Question: I am following the steps as in <URL> and my 'activity_main.xml' is like
'''
<?xml version="1.0" encoding="utf-8"?>
<LinearLayout xmlns:android="http://schemas.android.com/apk/res/android"
xmlns:tools="http://schemas.android.com/tools"
android:layout_width="match_parent"
android:layout_height="match_parent"
android:orientation="horizontal">
<EditText android:id="@+id/edit_message"
android:layout_weight="1"
android:layout_width="0dp"
android:layout_height="wrap_content"
android:hint="@string/edit_message" />
<Button
android:layout_width="wrap_content"
android:layout_height="wrap_content"
android:text="@string/button_send" />
</LinearLayout>
'''
I have defined the hint strings
'''
<?xml version="1.0" encoding="utf-8"?>
<resources>
<string name="app_name">My First App</string>
<string name="edit_message">Enter a message</string>
<string name="button_send">Send</string>
<string name="title_activity_main">mainActivity</string>
<string name="action_settings">Settings</string>
<string name="hello_world">Hello world!</string>
</resources>
'''

But when I click on run button, it shows no activity !
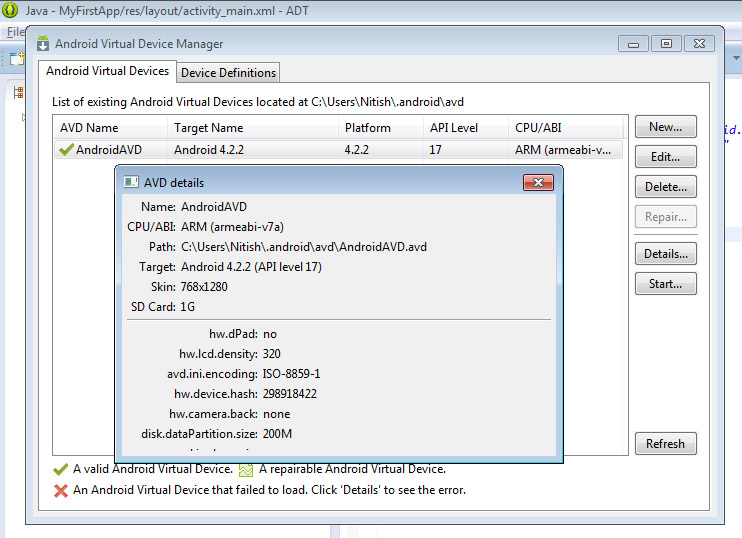
Answer: Have you put this code in file..
'''
<application
android:allowBackup="true"
android:icon="@drawable/icon"
android:label="@string/app_name"
android:theme="@style/AppTheme" >
<activity
android:name="YourActivityname"
android:label="@string/app_name"
android:screenOrientation="portrait"
android:theme="@android:style/Theme.NoTitleBar" >
<intent-filter>
<action android:name="android.intent.action.MAIN" />
<category android:name="android.intent.category.LAUNCHER" />
</intent-filter>
</activity>
</application>
'''